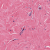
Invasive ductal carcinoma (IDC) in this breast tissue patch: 0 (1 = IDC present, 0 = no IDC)